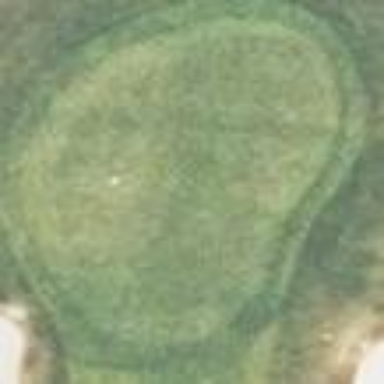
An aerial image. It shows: Golf green.